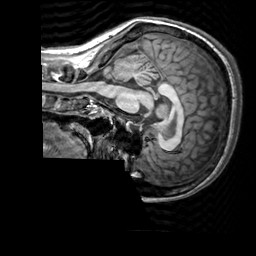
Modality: T1w
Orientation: sagittal
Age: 24
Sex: female
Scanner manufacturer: siemens
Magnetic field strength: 3 T
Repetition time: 2.3 s
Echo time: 0.00303 s